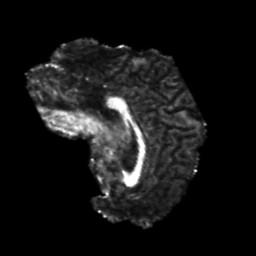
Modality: FA
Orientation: sagittal
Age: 21
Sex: male
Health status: healthy
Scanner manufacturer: philips
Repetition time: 7.393 s
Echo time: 0.08599 s